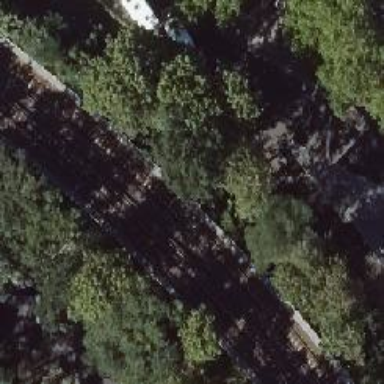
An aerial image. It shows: Rail line with overhead electrification.